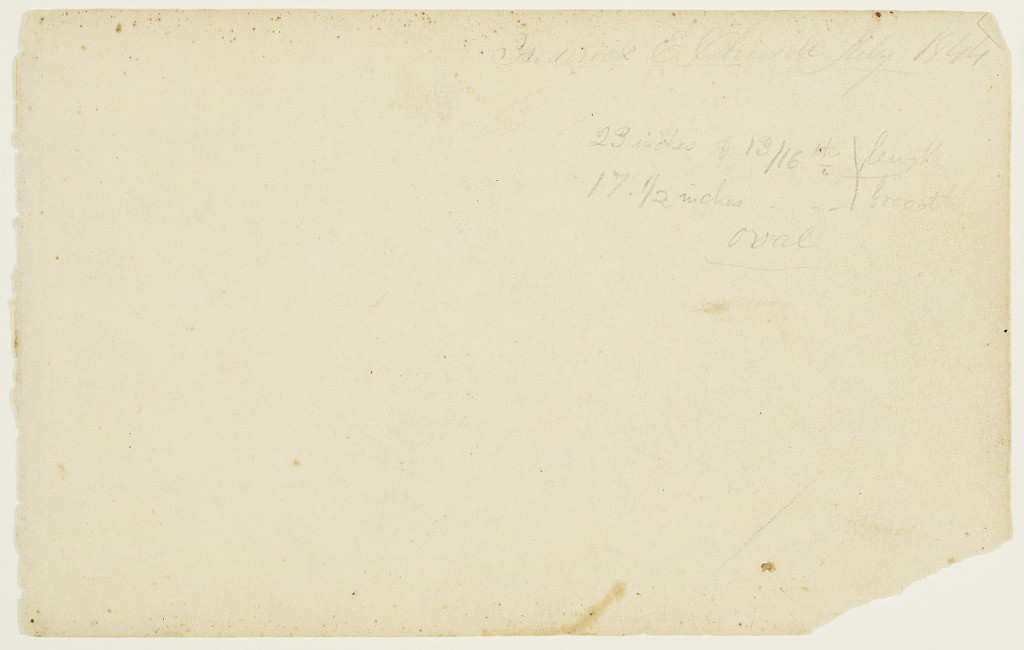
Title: Clouds over a Wooded Landscape, Catskill, New York
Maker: Frederic Edwin Church, American, 1826–1900
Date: July 1844
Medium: Graphite on white wove paper; verso: graphite
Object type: Drawing
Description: Inscriptions including the artist's signature, the date, and dimensions, possibly of a finished work.

Verso: Landscape sketch showing a view of billowing clouds that stretch across the composition to the right, likely viewed from an elevated position. In the foreground, loosely defined treetops and other foliage extend into the middle distance.